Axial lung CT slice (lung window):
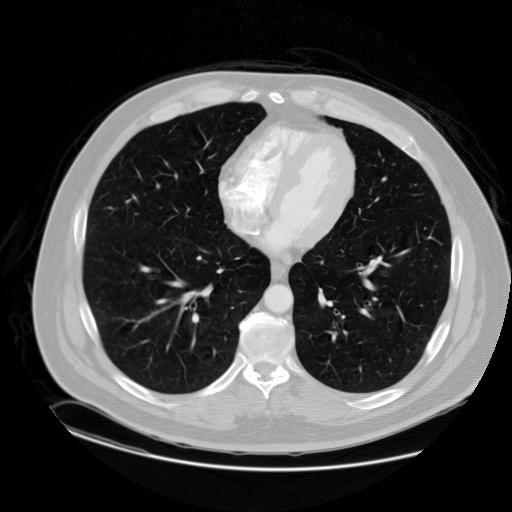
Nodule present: no